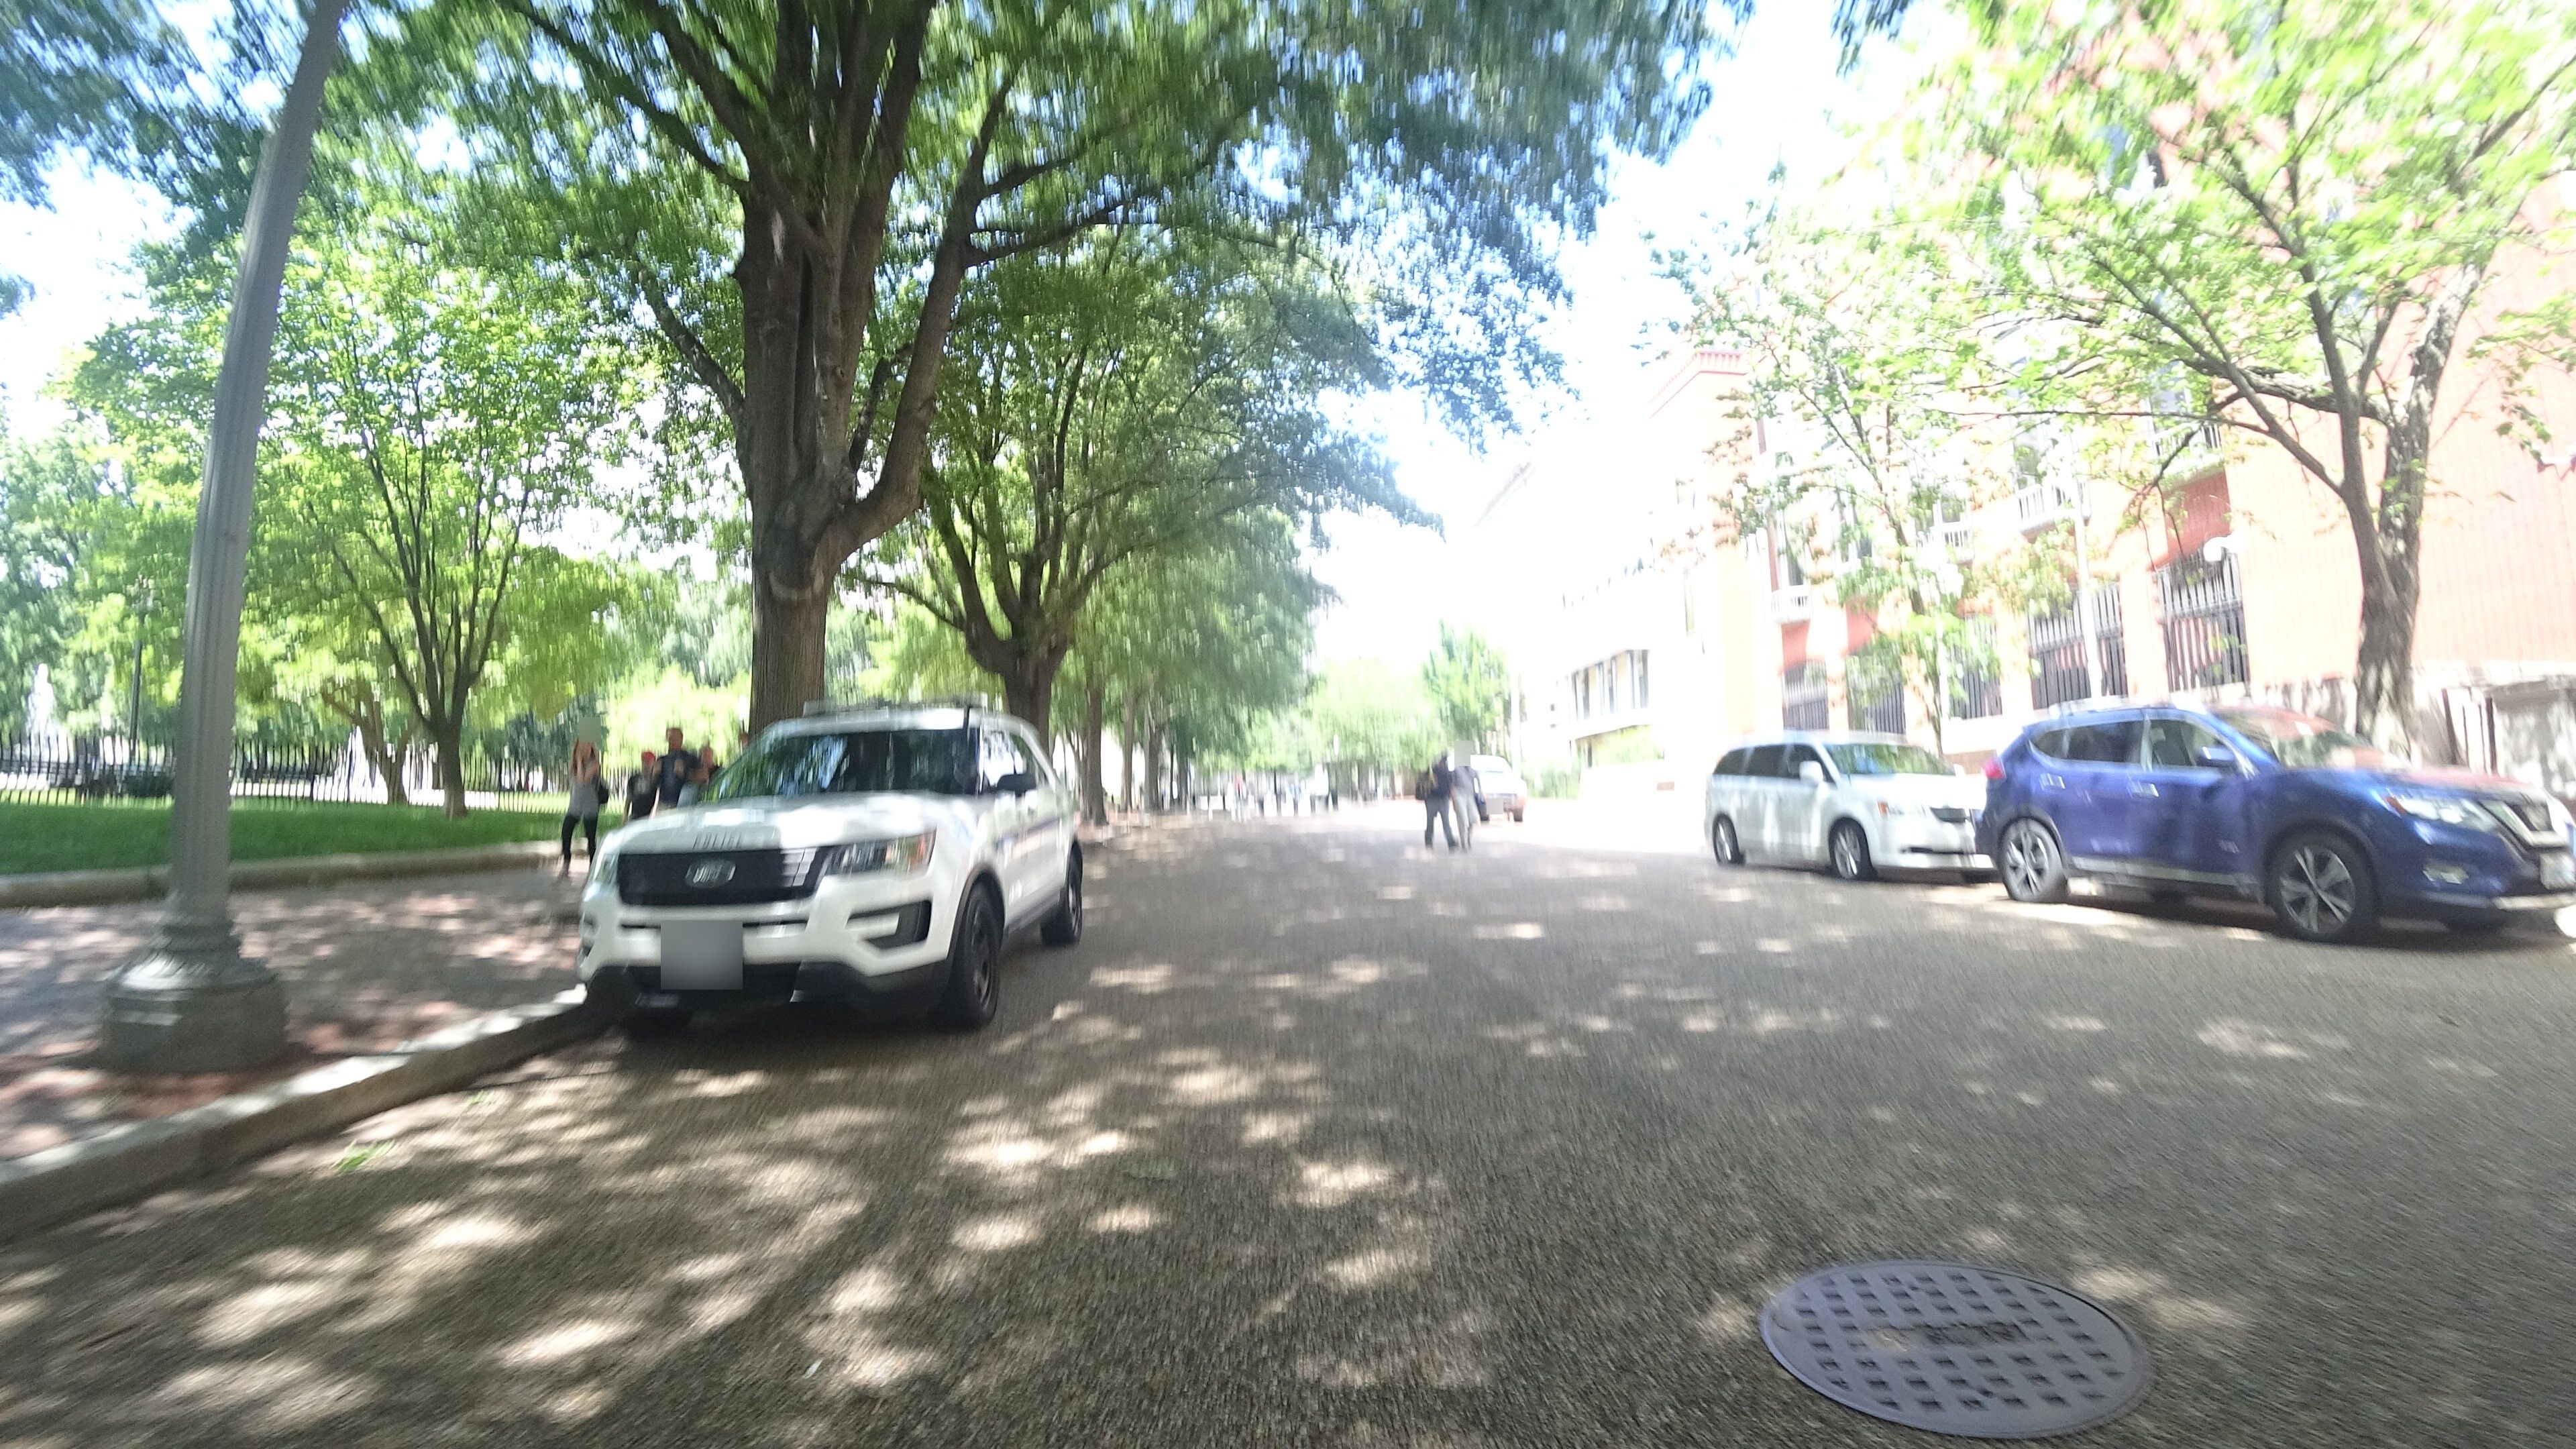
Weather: clear
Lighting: day
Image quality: slightly poor
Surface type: walking surface
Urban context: urban centre
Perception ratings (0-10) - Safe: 8.76, Lively: 9.46, Beautiful: 6.58, Boring: 1.77, Depressing: 0.82, Wealthy: 6.61